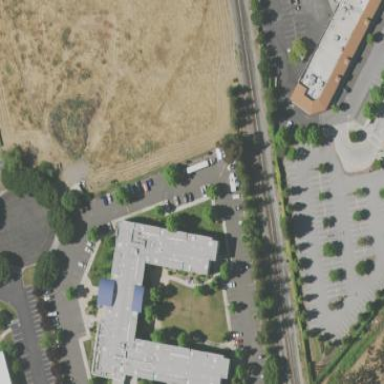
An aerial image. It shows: Office building.